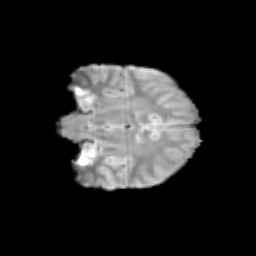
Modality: T2w
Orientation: coronal
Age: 10
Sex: female
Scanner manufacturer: siemens
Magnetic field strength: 3 T
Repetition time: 3.8 s
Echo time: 0.07 s